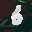
Label: 6